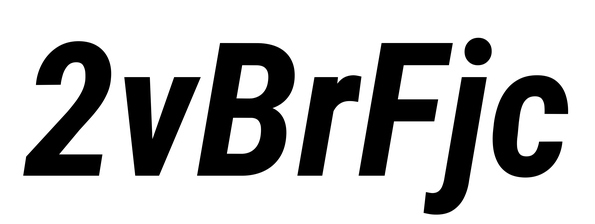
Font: Roboto-Italic_Condensed_Bold_Italic